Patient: sex M, age 63
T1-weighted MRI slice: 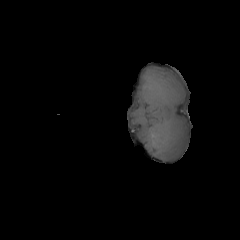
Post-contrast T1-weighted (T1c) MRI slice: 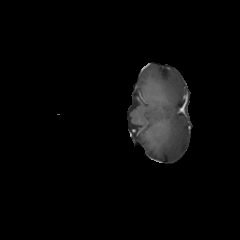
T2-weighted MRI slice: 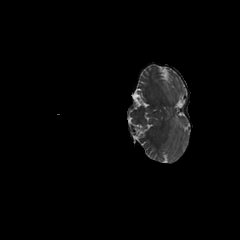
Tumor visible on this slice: no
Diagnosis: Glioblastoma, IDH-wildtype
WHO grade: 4